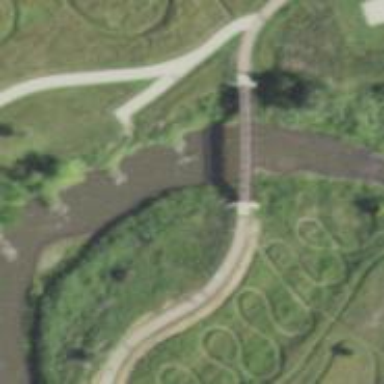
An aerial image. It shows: Bridge over shared cycleway.